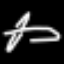
Label: airplane